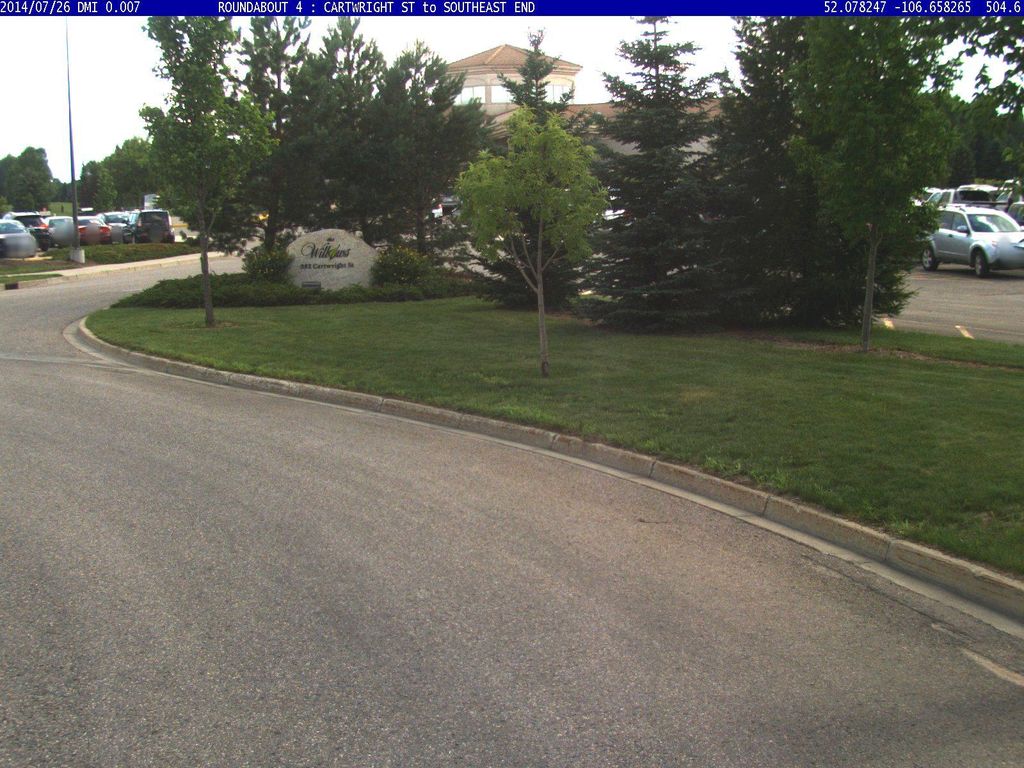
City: saskatoon